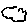
Label: cloud